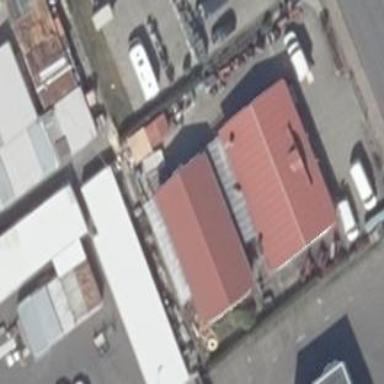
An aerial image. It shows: Building with gabled roof oriented along its structure. The roof is striking red color.